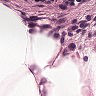
Metastatic tissue present: no